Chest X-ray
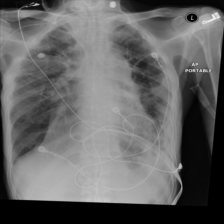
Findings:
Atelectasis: positive
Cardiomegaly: negative
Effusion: negative
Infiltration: positive
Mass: negative
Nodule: negative
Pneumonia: negative
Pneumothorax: negative
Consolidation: negative
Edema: negative
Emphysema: positive
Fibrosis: negative
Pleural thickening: negative
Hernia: negative